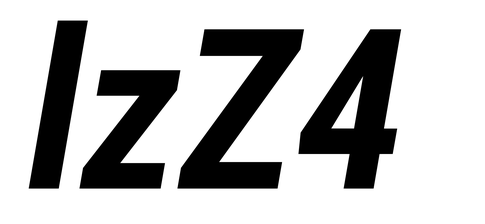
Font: Roboto-Italic_Condensed_Bold_Italic